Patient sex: M
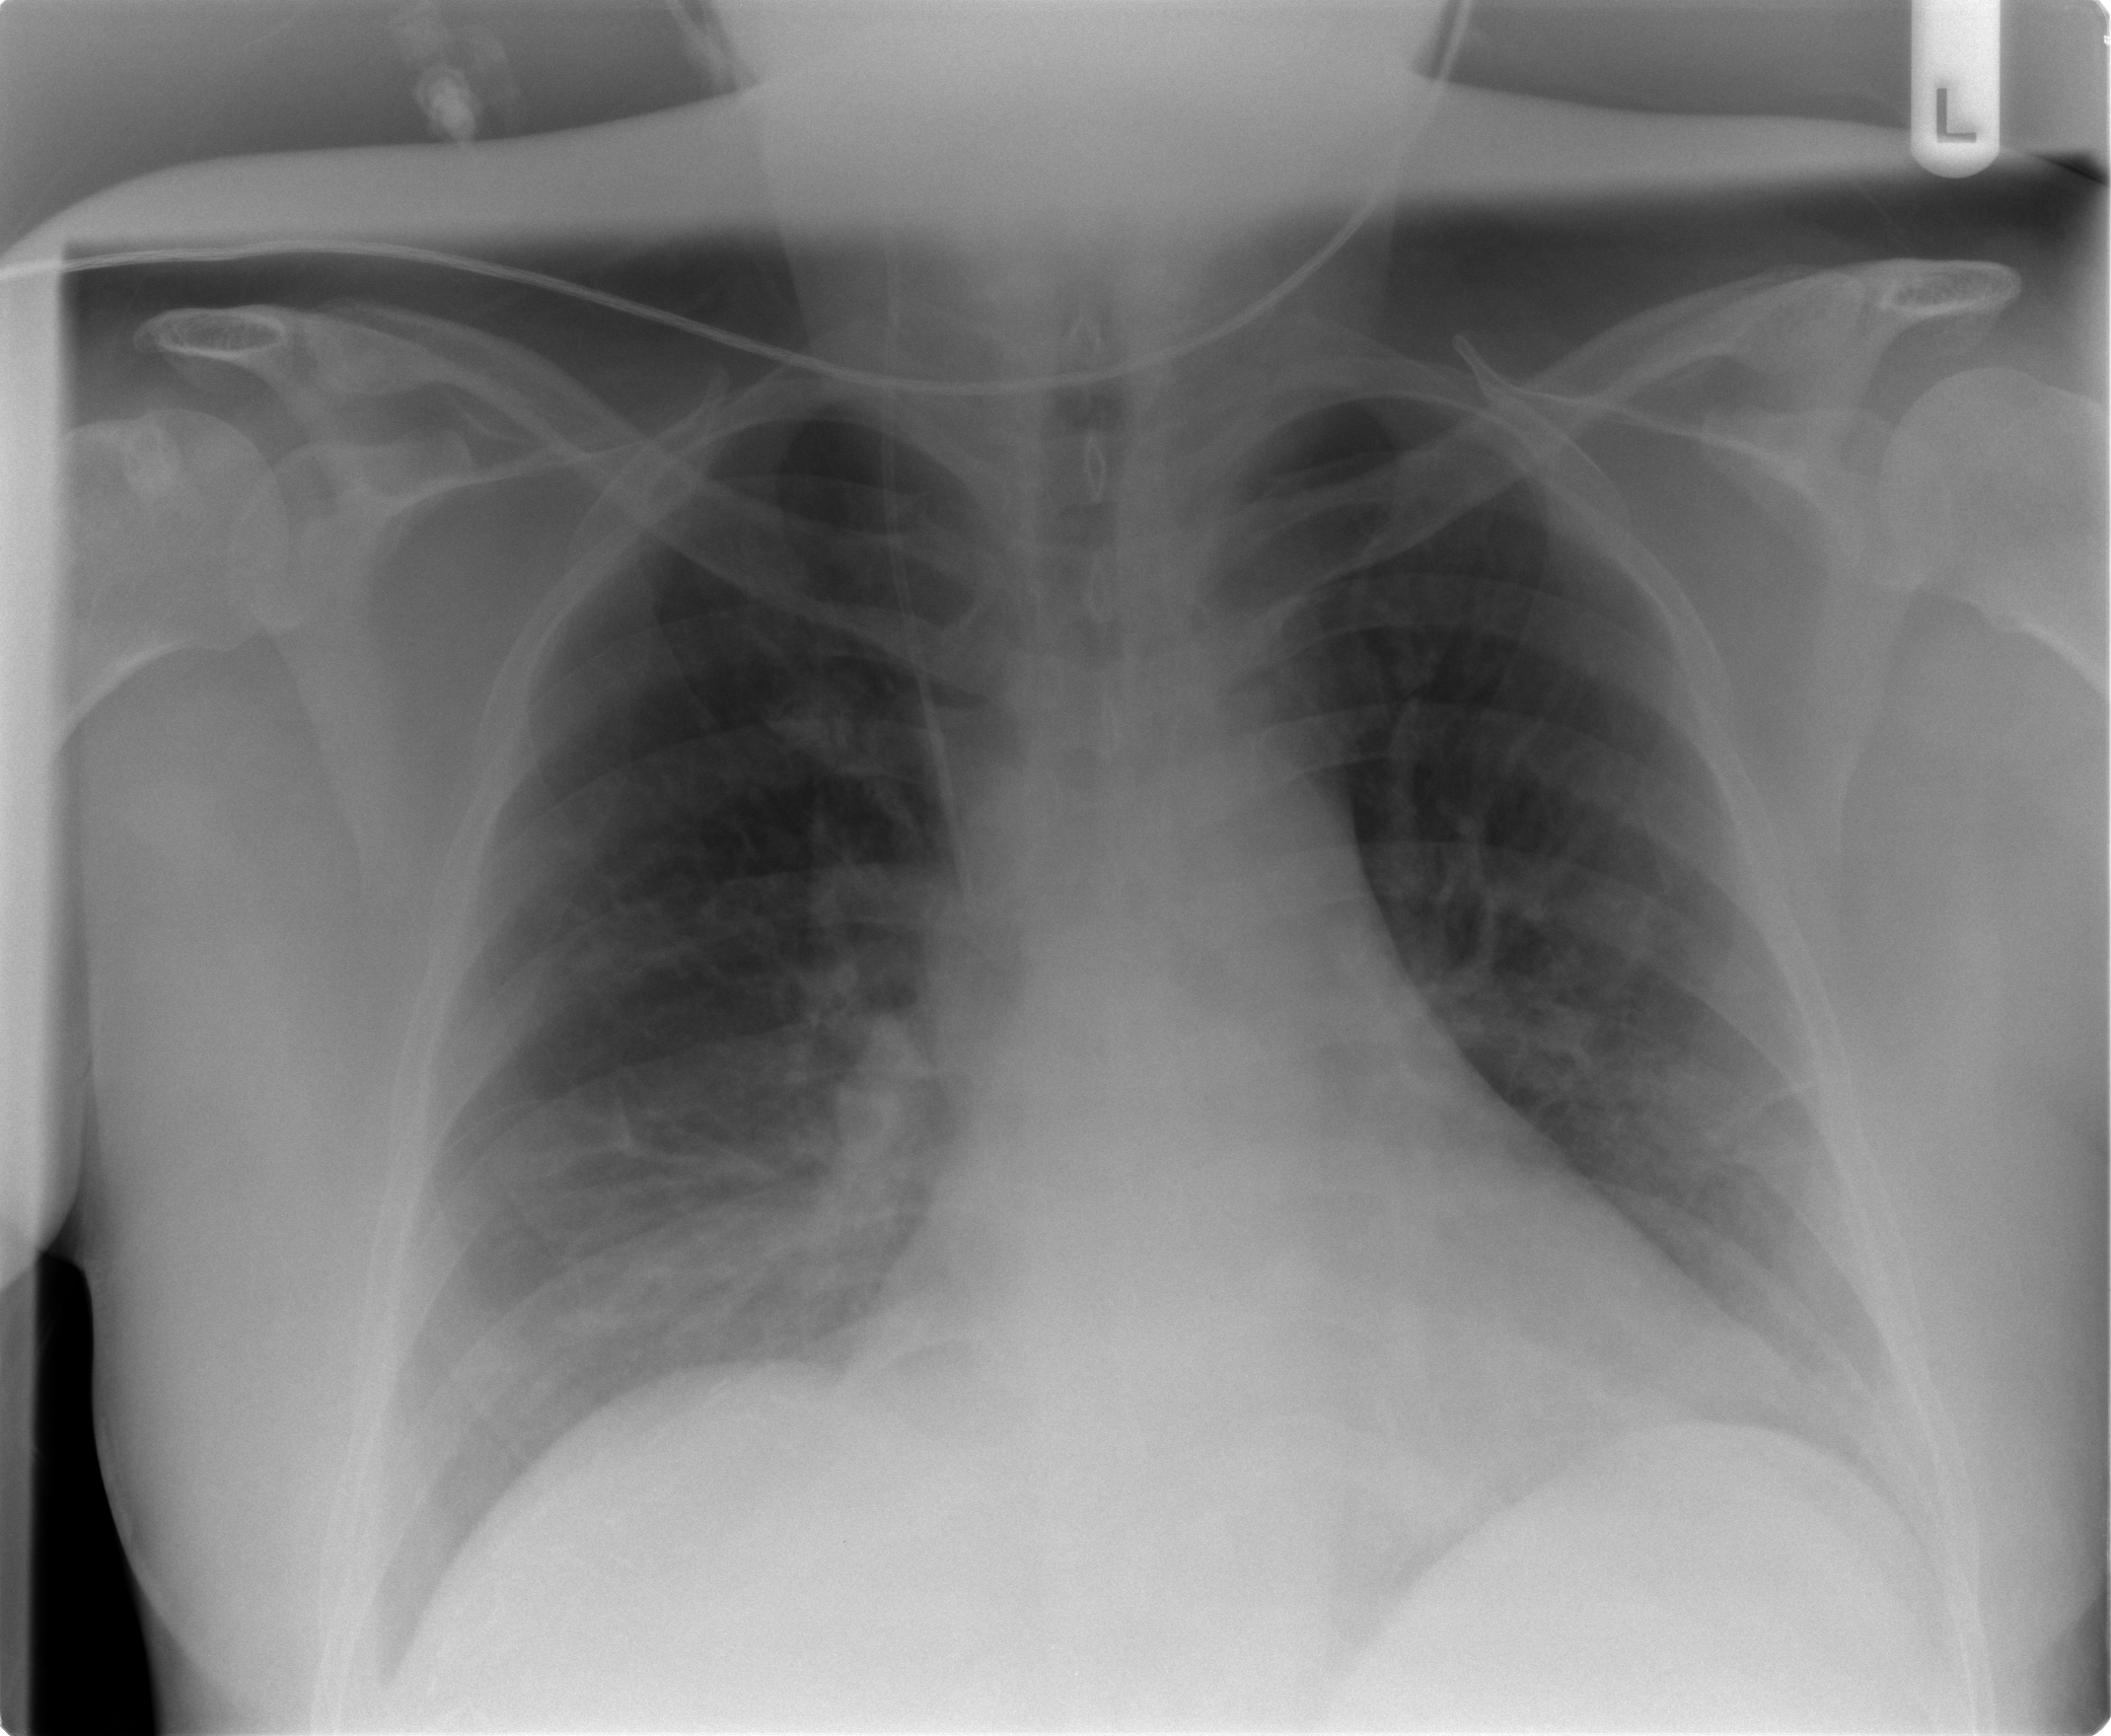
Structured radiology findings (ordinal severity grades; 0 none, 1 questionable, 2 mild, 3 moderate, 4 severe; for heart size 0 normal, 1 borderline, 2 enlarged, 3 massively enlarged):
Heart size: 2
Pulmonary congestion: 2
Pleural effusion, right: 0
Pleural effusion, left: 1
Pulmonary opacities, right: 0
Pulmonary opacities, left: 0
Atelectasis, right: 2
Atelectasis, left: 2